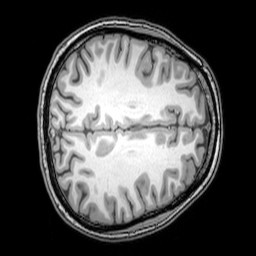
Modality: T1w
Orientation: axial
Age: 24
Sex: female
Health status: healthy
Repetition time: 0.081 s
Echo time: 0.037 s